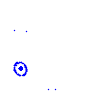
Particle: kaon